Interaction volume radius: 10 \u00c5
Interaction volume height: 40 \u00c5
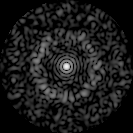
Disorder parameter: 0.8283